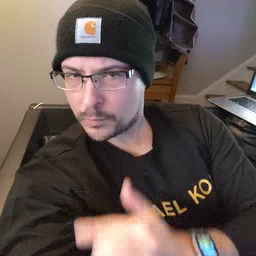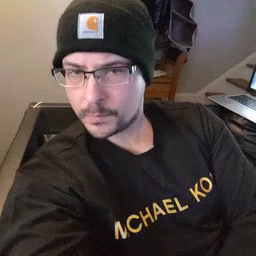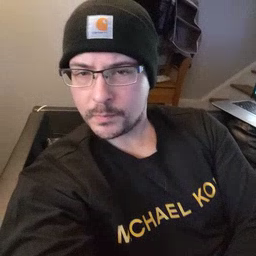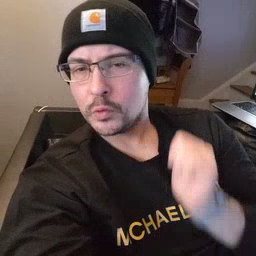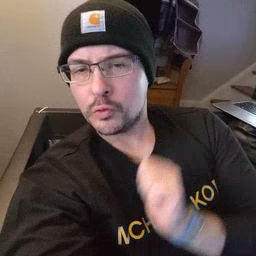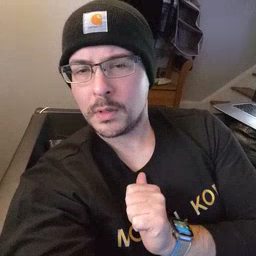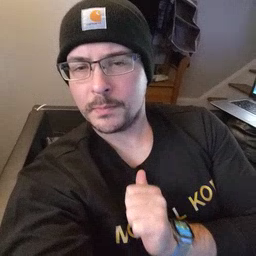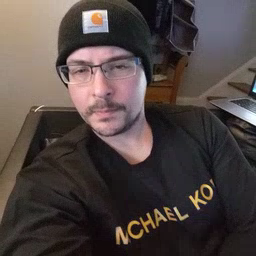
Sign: jacket